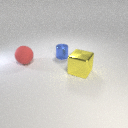
large yellow metal cube to the right of small blue metal cylinder